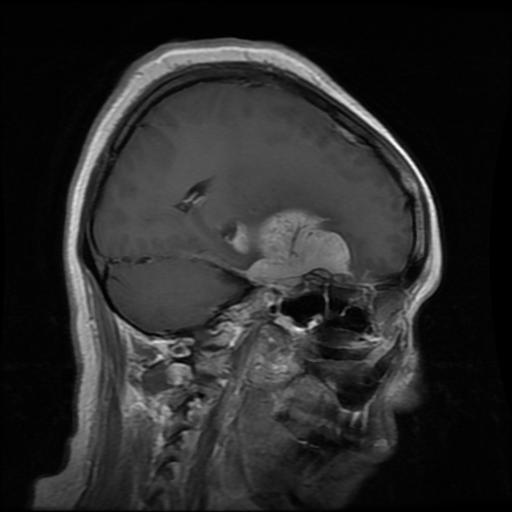
Label: meningioma